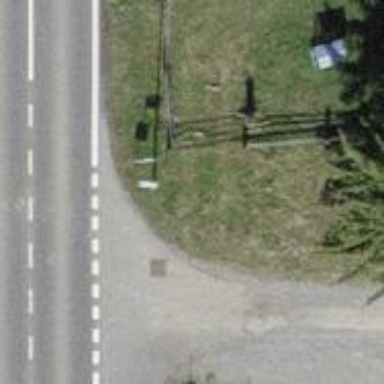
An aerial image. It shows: Bus stop with platform for public transport.